Field crop: maize
Growth stage: 2
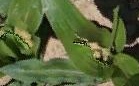
Species: maize